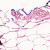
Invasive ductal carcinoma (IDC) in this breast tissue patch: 0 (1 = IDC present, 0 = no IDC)